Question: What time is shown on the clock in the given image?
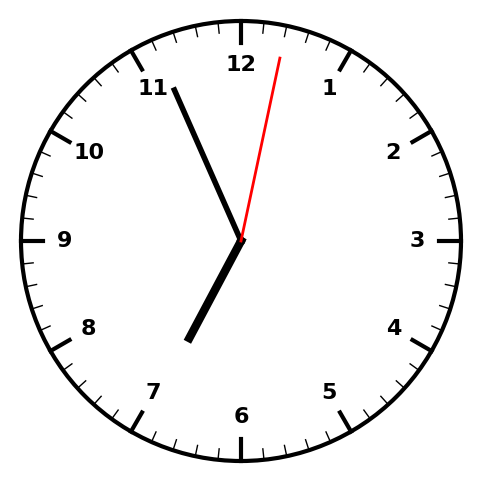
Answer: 06:56:02